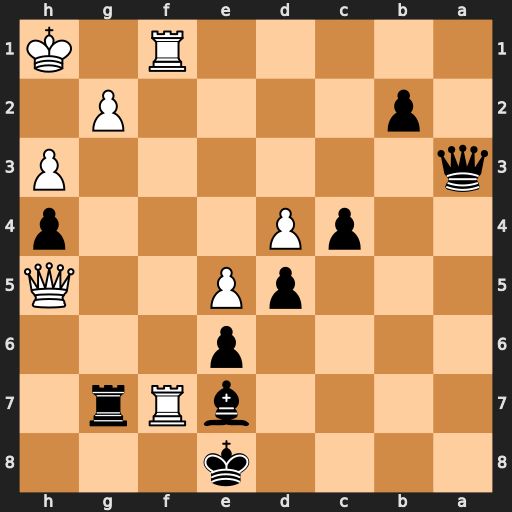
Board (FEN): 4k3/4bRr1/4p3/3pP2Q/2pP3p/q6P/1p4P1/5R1K
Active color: b
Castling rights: -
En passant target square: -
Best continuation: Rxf7 Qxf7+ Kd7